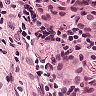
Metastatic tissue present: yes